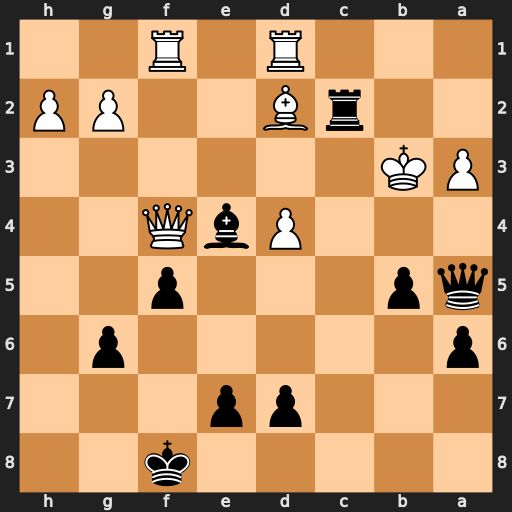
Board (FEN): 5k2/3pp3/p5p1/qp3p2/3PbQ2/PK6/2rB2PP/3R1R2
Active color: b
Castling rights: -
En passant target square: -
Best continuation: Qa4#